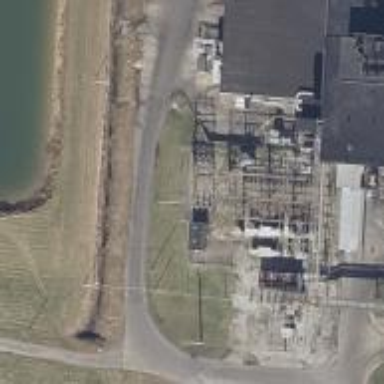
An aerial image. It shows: Industrial substation surrounded by fence.